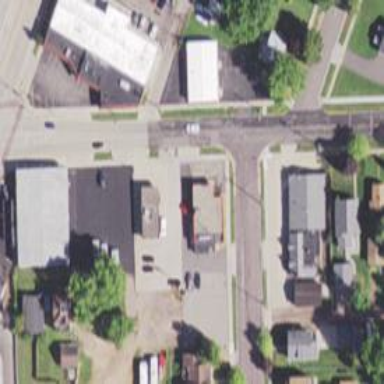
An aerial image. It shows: Alleyway designated as service road.